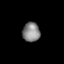
Tissue: lung
Cell type: Others
Senescence score: 0.2369
Nuclear area (px): 331
Mean DAPI intensity: 133.671